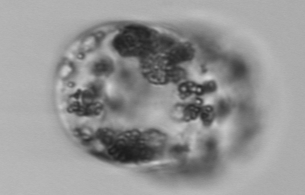
Label: Guinardia_flaccida